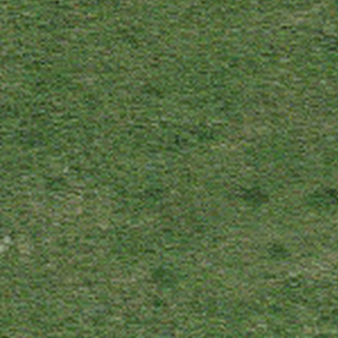
Label: other